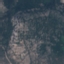
Label: HerbaceousVegetation